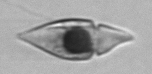
Label: Amphidinium